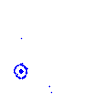
Particle: kaon